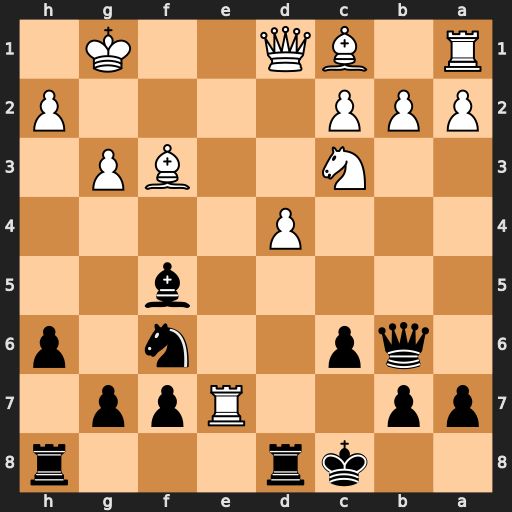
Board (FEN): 2kr3r/pp2Rpp1/1qp2n1p/5b2/3P4/2N2BP1/PPP4P/R1BQ2K1
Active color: b
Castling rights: -
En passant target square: -
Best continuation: Rxd4 Be3 Rxd1+